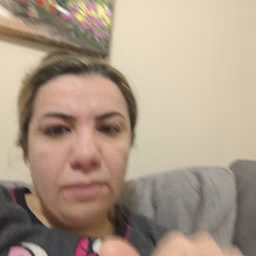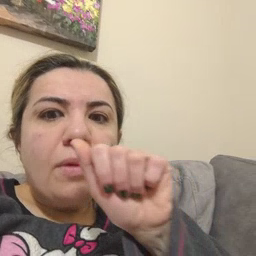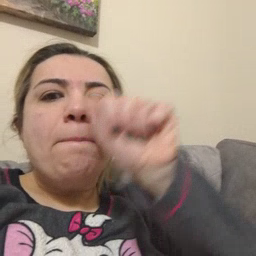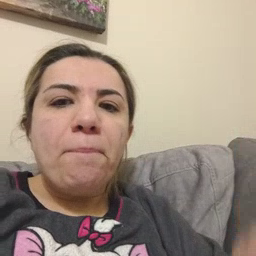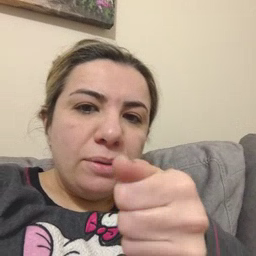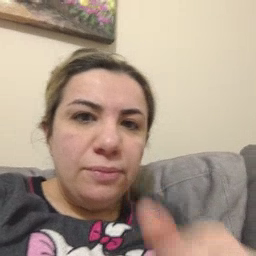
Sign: hide